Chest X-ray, AP view. Patient: 35 years old, sex F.
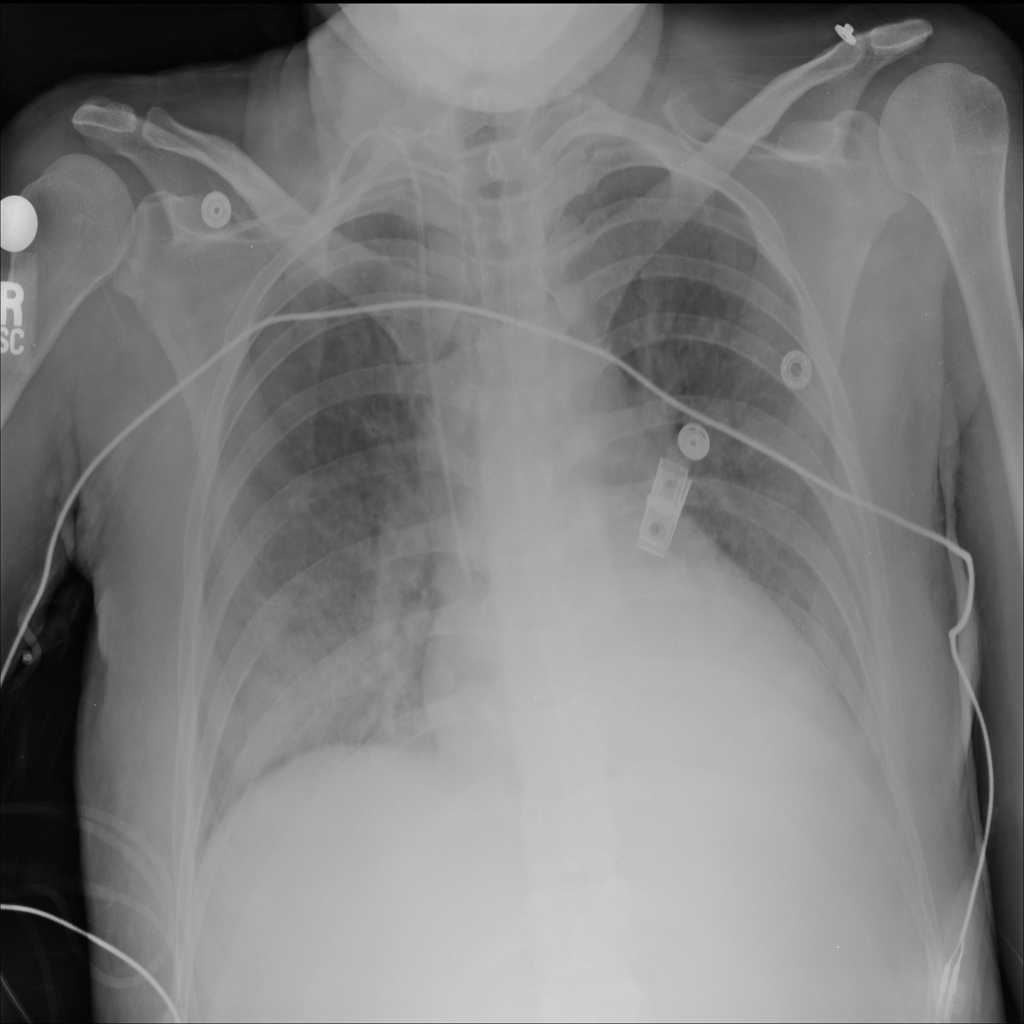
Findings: No Finding